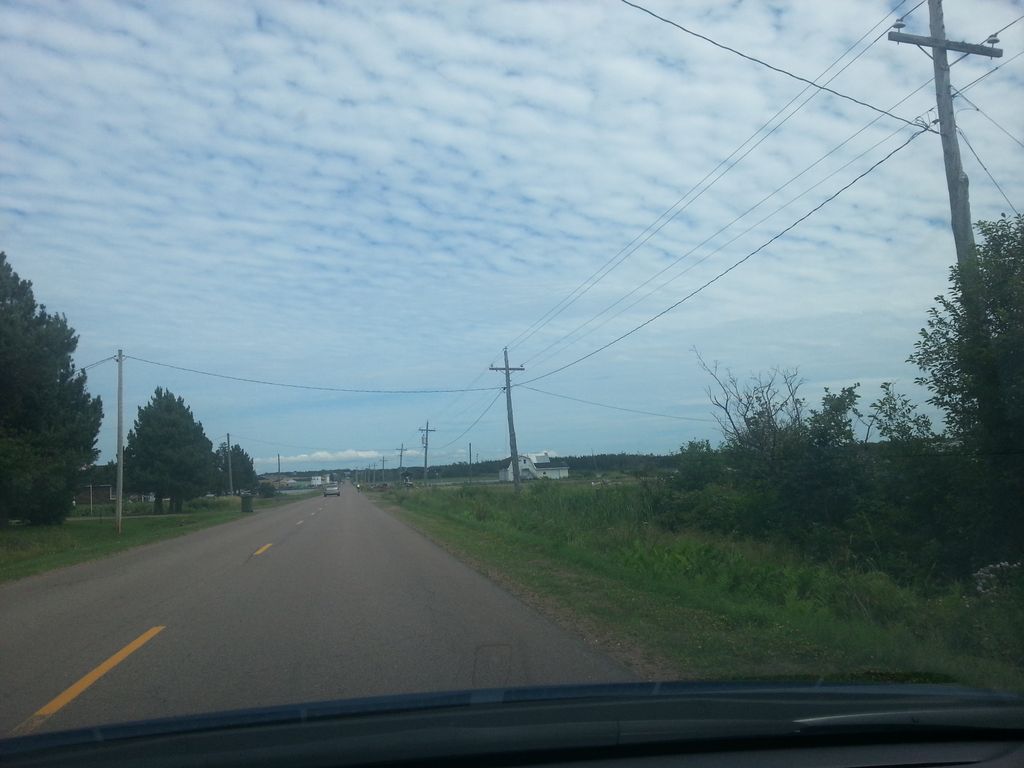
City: charlottetown